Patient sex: F
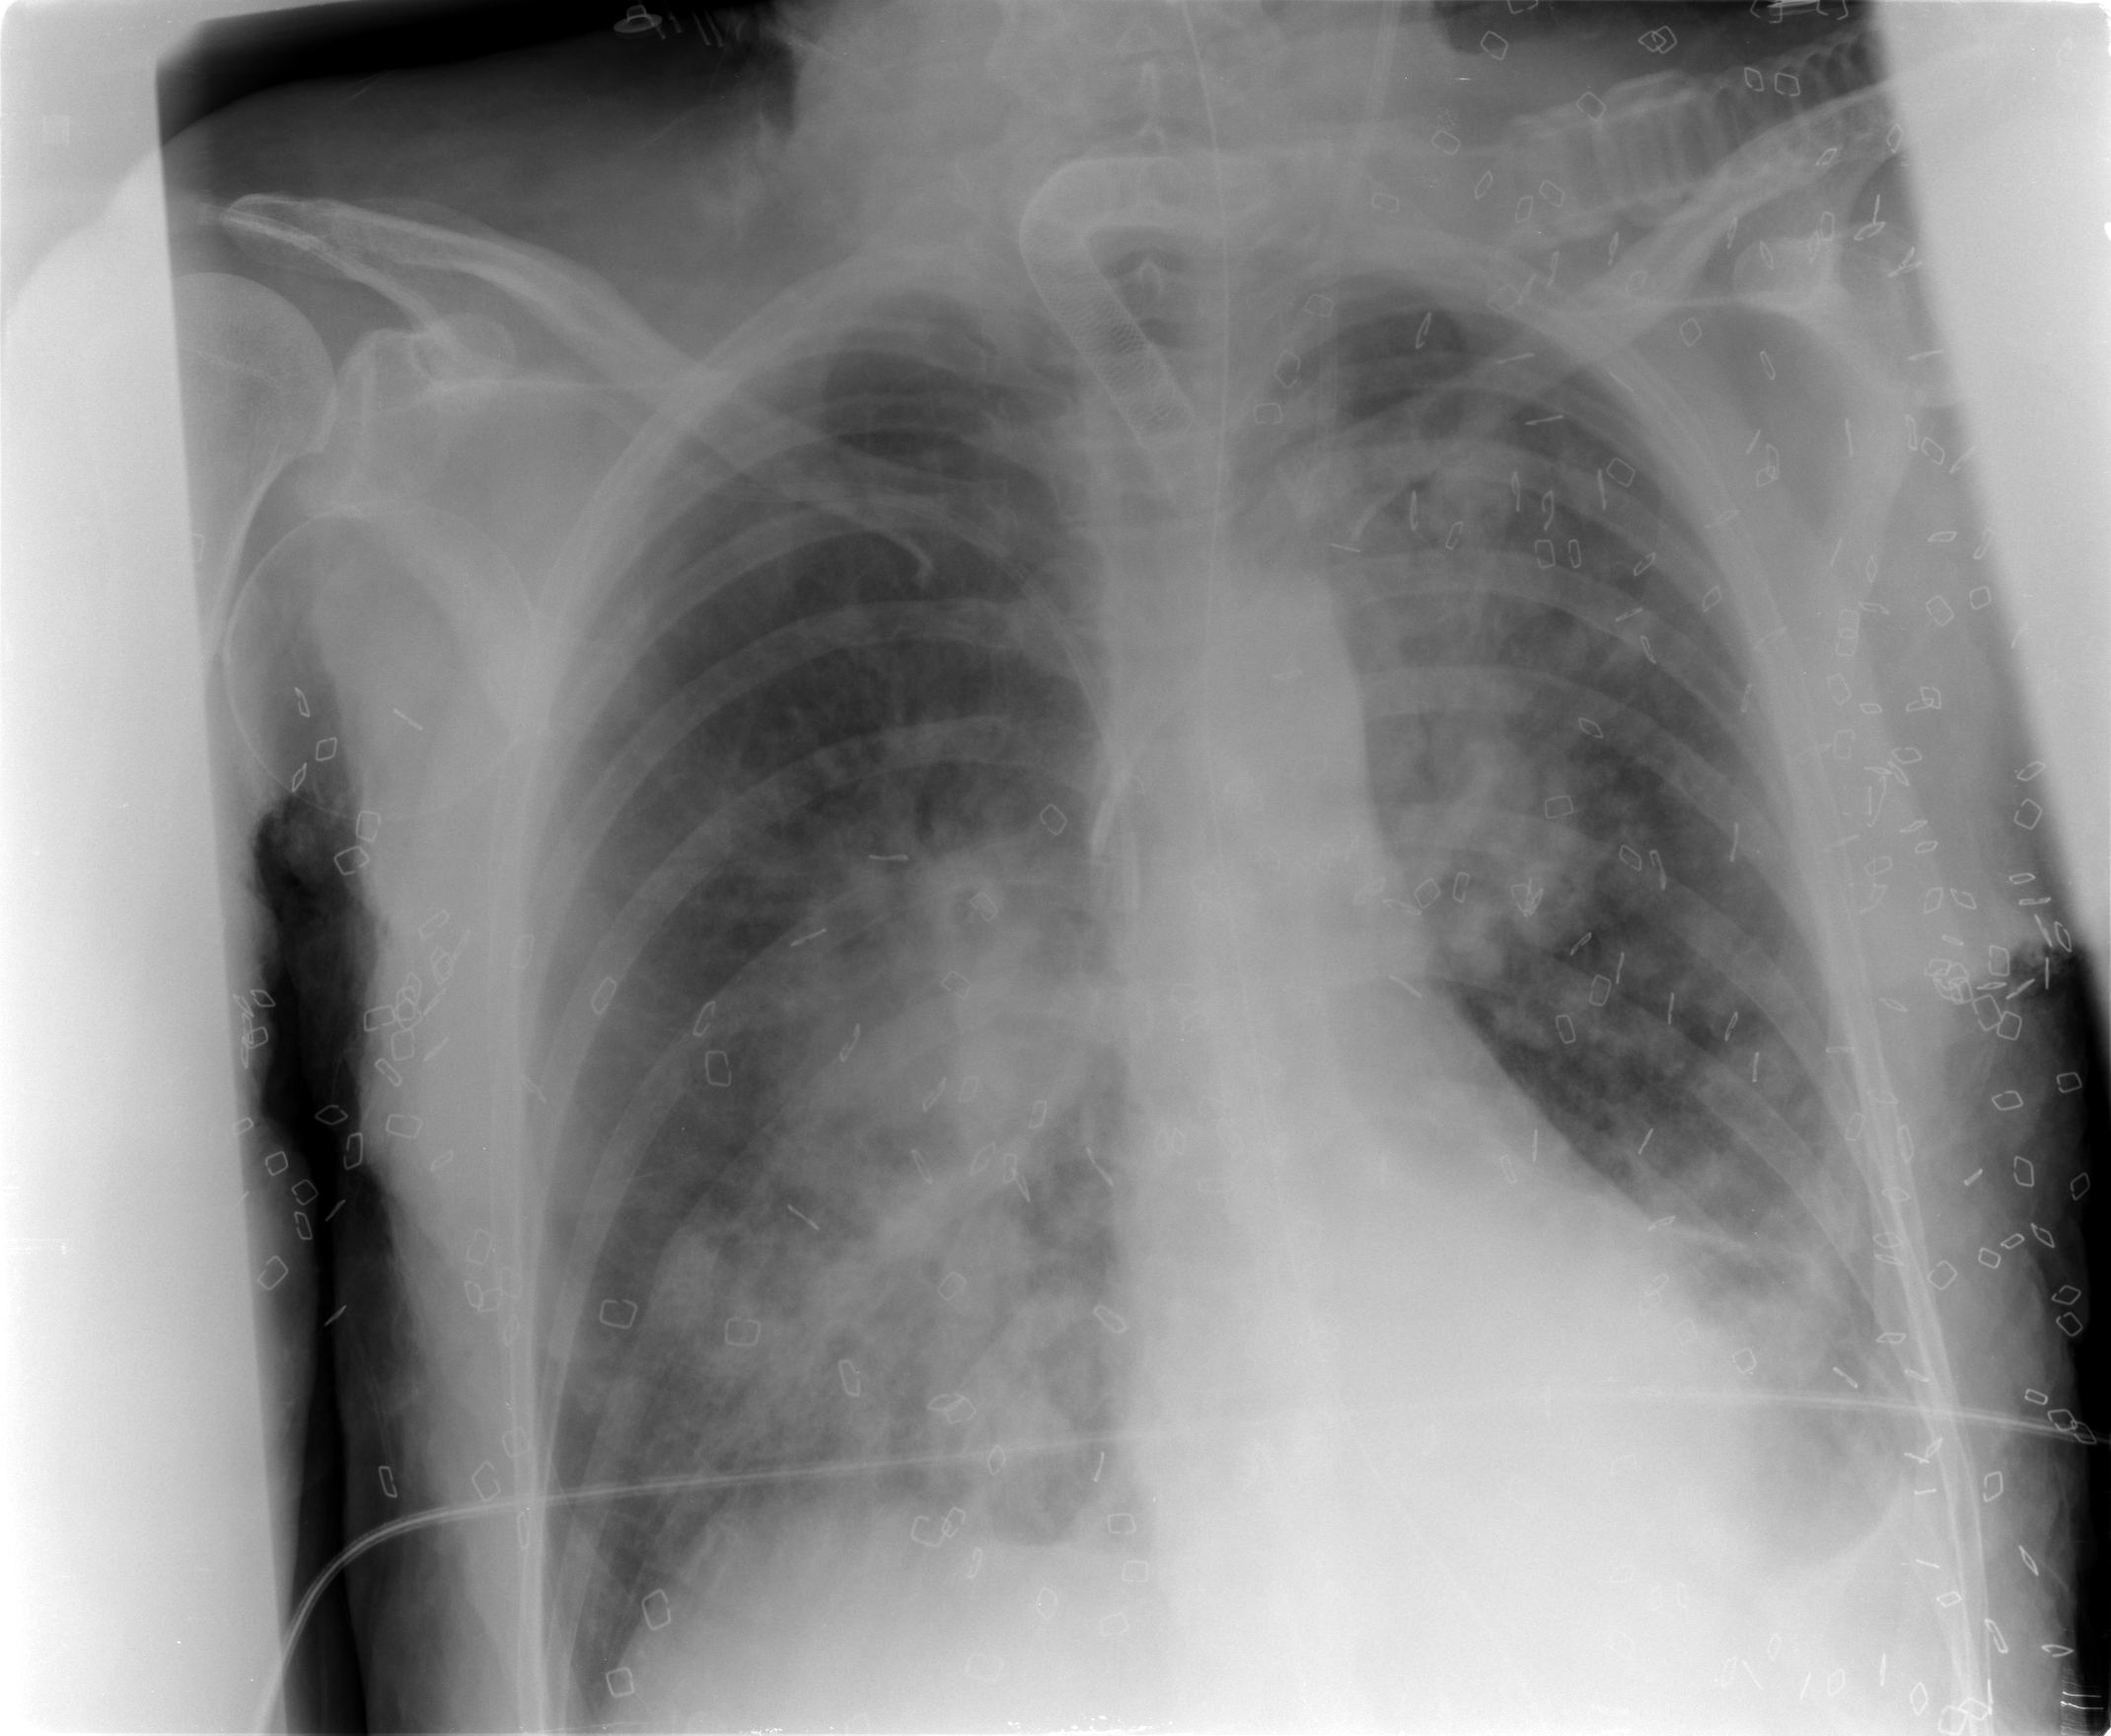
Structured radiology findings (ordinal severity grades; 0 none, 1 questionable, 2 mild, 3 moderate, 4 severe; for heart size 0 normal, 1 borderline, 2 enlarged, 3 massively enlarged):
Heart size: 0
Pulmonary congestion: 2
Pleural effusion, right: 0
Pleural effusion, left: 2
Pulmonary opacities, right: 3
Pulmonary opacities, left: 2
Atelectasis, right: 3
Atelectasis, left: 2